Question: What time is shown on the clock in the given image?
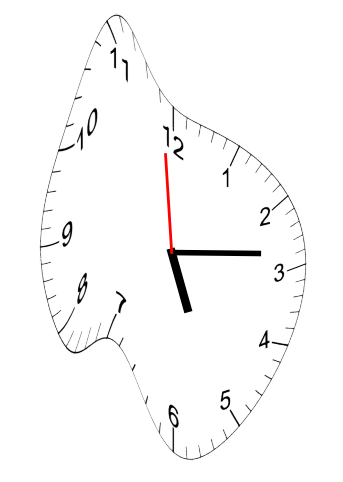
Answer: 05:13:59